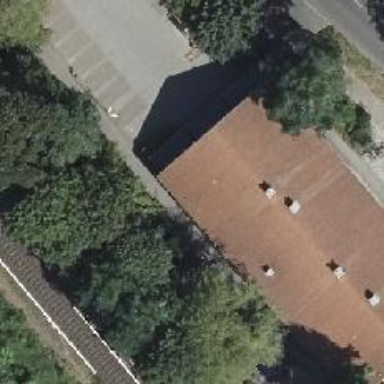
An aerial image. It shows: Bakery.